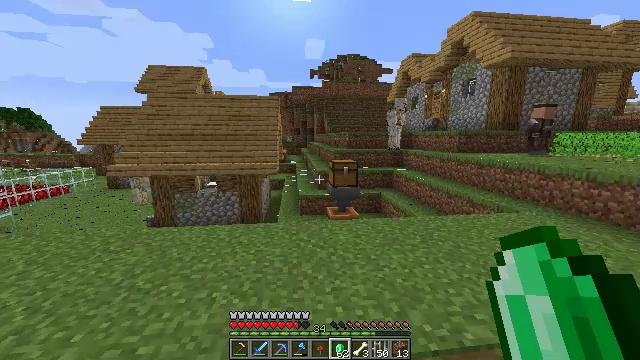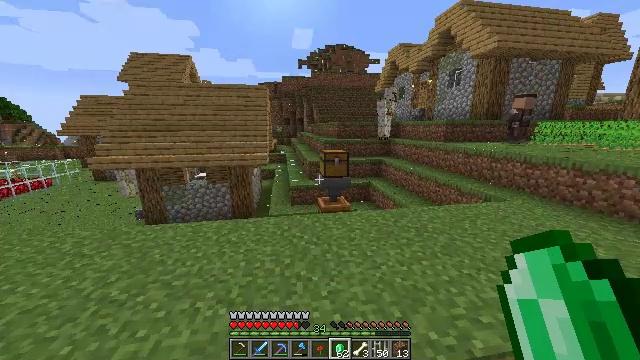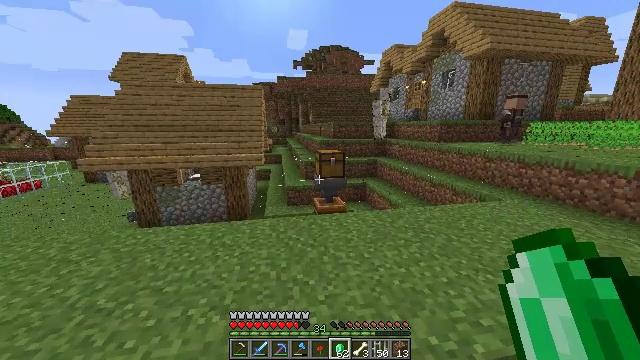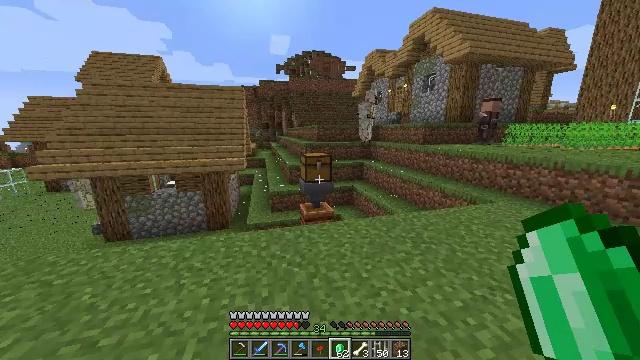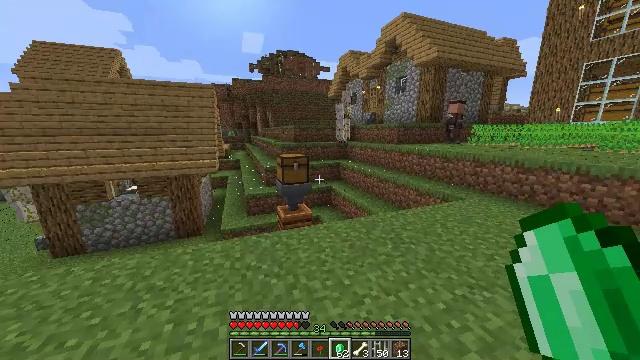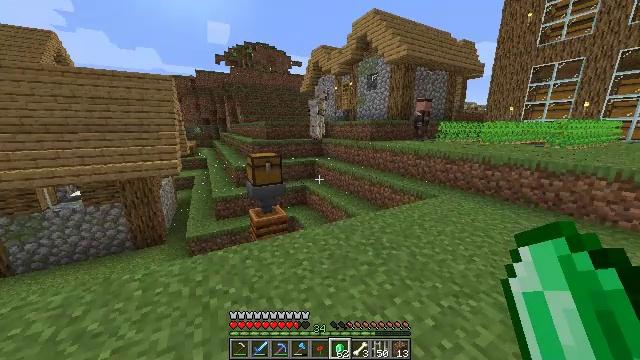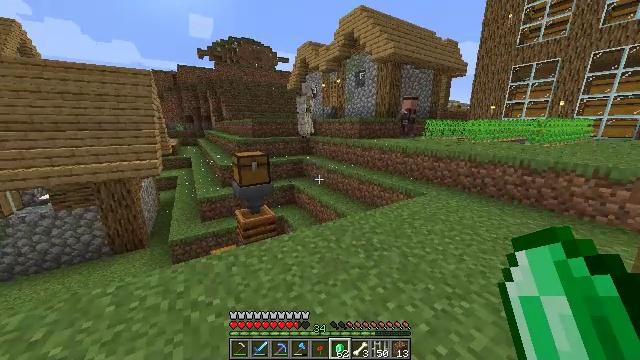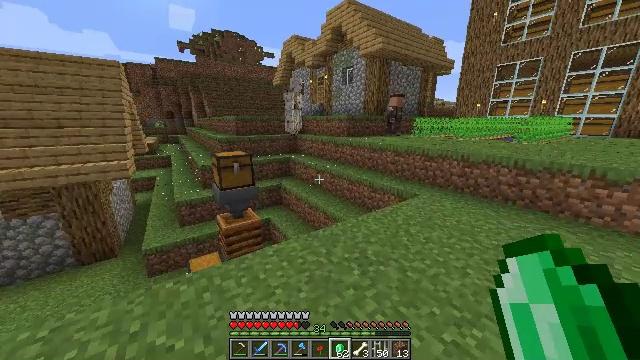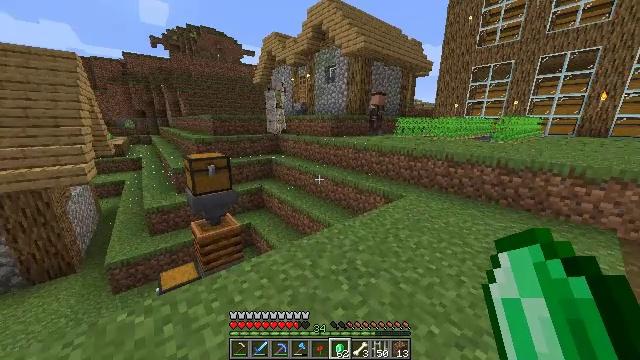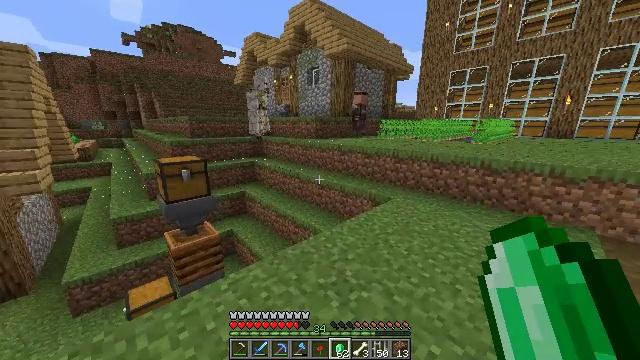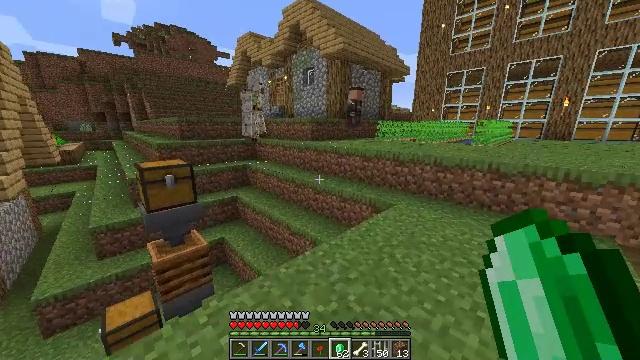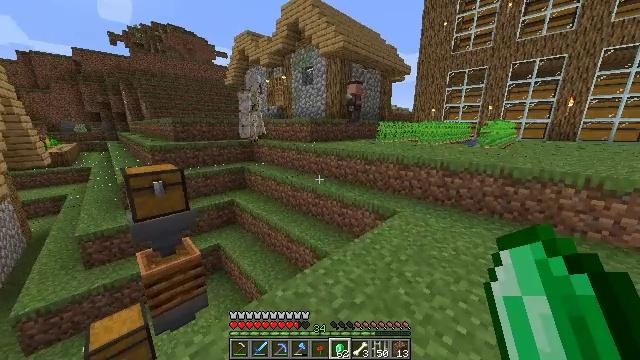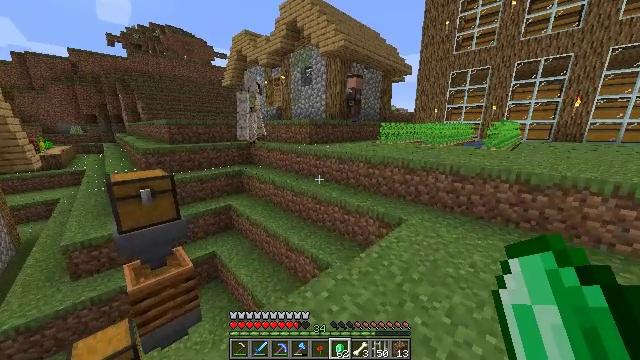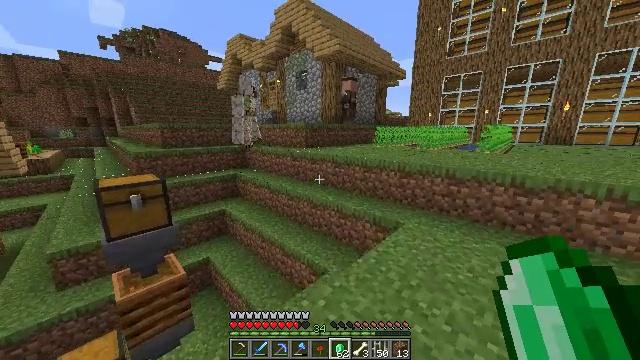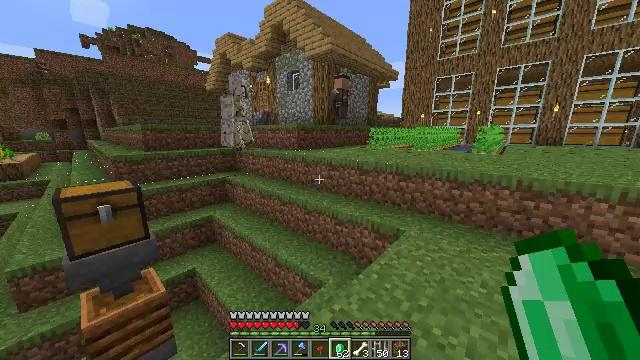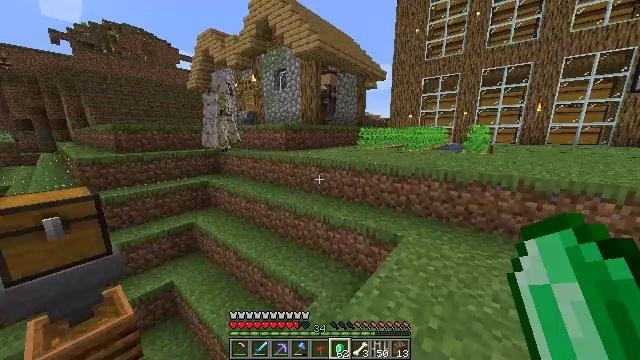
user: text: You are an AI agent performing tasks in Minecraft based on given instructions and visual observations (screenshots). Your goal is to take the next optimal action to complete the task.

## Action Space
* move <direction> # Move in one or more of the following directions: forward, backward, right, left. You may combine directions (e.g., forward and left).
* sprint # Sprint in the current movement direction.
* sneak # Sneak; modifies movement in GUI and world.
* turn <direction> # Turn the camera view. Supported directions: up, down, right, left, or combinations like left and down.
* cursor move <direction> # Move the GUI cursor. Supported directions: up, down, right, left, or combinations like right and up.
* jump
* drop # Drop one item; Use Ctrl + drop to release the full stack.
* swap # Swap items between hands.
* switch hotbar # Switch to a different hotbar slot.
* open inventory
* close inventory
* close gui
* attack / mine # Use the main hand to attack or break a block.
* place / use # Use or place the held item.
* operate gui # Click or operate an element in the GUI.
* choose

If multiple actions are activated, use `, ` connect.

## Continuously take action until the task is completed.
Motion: motion action
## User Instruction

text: Use the crafting table interface to craft a chainmail helmet.
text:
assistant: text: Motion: move forward, sprint, turn right and down
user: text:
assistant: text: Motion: move forward, turn right
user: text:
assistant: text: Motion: move forward, sprint, turn right
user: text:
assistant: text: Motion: move forward, sprint, turn right
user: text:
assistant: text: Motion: move forward, sprint, turn right
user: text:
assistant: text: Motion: move forward, sprint, turn right
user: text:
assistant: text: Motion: move forward, turn right
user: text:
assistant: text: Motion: move forward, turn right
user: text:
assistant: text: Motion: move forward, sprint, turn right
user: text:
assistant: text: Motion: move forward, sprint, turn right
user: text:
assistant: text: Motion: move forward, sprint
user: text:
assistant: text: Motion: move forward
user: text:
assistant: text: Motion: move forward, turn right
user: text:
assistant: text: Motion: move forward, turn right
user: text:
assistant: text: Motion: move forward, turn right
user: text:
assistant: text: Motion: move forward, turn right
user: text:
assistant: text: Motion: move forward
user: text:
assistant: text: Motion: move forward
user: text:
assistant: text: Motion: move forward, jump
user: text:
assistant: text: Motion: move forward, jump
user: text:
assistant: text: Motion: move forward, jump
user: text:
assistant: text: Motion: move forward, jump
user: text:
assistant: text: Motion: move forward, jump
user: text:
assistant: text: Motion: move forward, jump
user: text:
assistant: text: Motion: move forward, jump
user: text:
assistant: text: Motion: move forward, jump
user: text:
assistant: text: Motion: move forward, turn left, jump
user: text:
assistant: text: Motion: move forward, turn left and up, jump
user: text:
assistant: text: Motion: move forward, turn left, jump
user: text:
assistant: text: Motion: move forward, sprint, turn left, jump